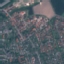
Label: Residential